Question: I have a simple form (MainForm) that opens another form (SubForm) which has a ToolStrip on it.
There is nothing else on the called form. The calling form only has a button.
The memory of the form that is called is never reclaimed because there is an eventhandler for SystemEvents.UserPreferenceChanged. I read that this is an issue that got fixed in .NET 3.5.1.
[ The application runs on 3.5.1 so either it is not realy fixed or I do something different]
Can I do something so that the GC can reclaim the memory of subform?
As soon as I remove the ToolStrip, the form subform can be garbage collected again.
'''
public partial class MainForm : Form
{
public MainForm()
{
InitializeComponent();
}
private void button1_Click(object sender, EventArgs e)
{
SubForm subForm = new SubForm();
subForm.ShowDialog();
}
}
'''
'''
public partial class SubForm : Form
{
public SubForm()
{
InitializeComponent();
}
}
'''
Instance Retention Graph with Toolstrip

<URL>
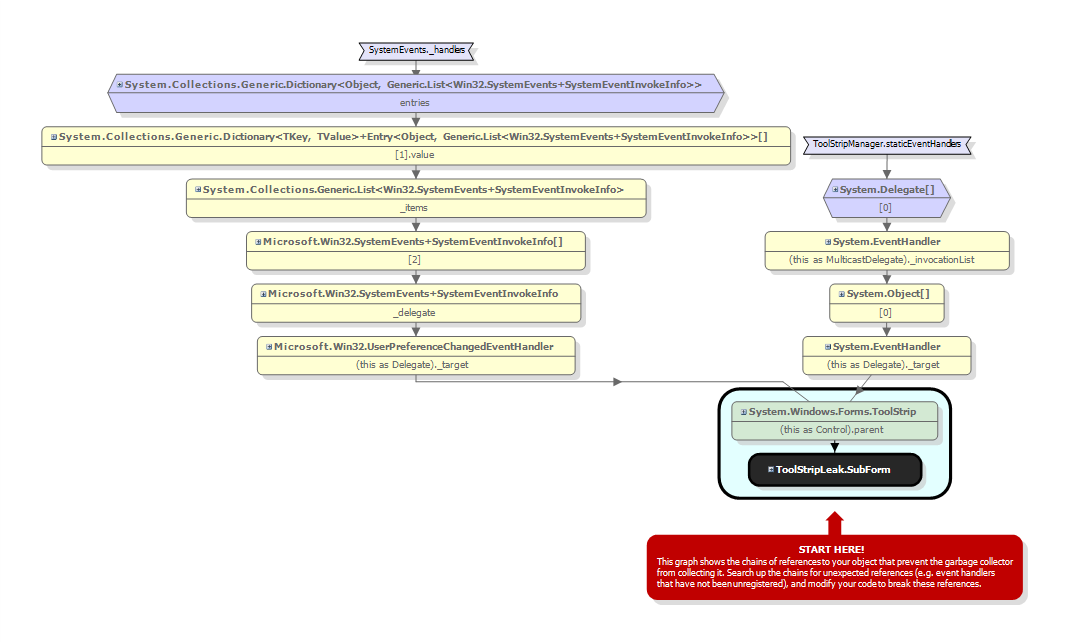
Answer: You're showing a dialog, but never disposing it, so at least put it in a using() clause , or otherwise dispose it when appropriate. See more about ShowDialog <URL>